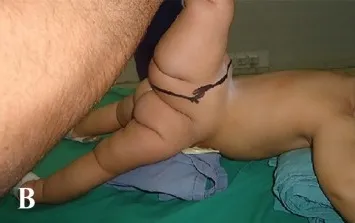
B: An elliptical skin incision with transverse orientation was designed to ensure adequate closure of the resultant defect after limb extirpation.
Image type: medical_photograph (other_medical_photograph)